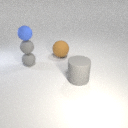
small gray rubber sphere to the left of large gray rubber cylinder